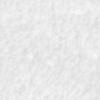
Label: no_change